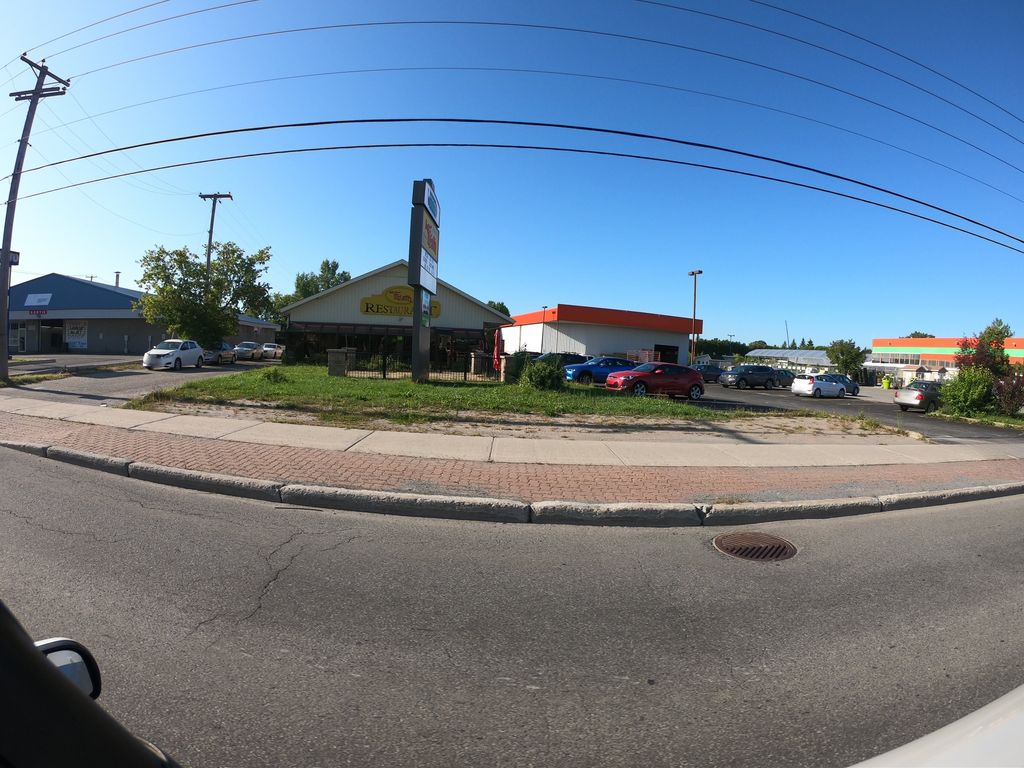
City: ottawa-gatineau